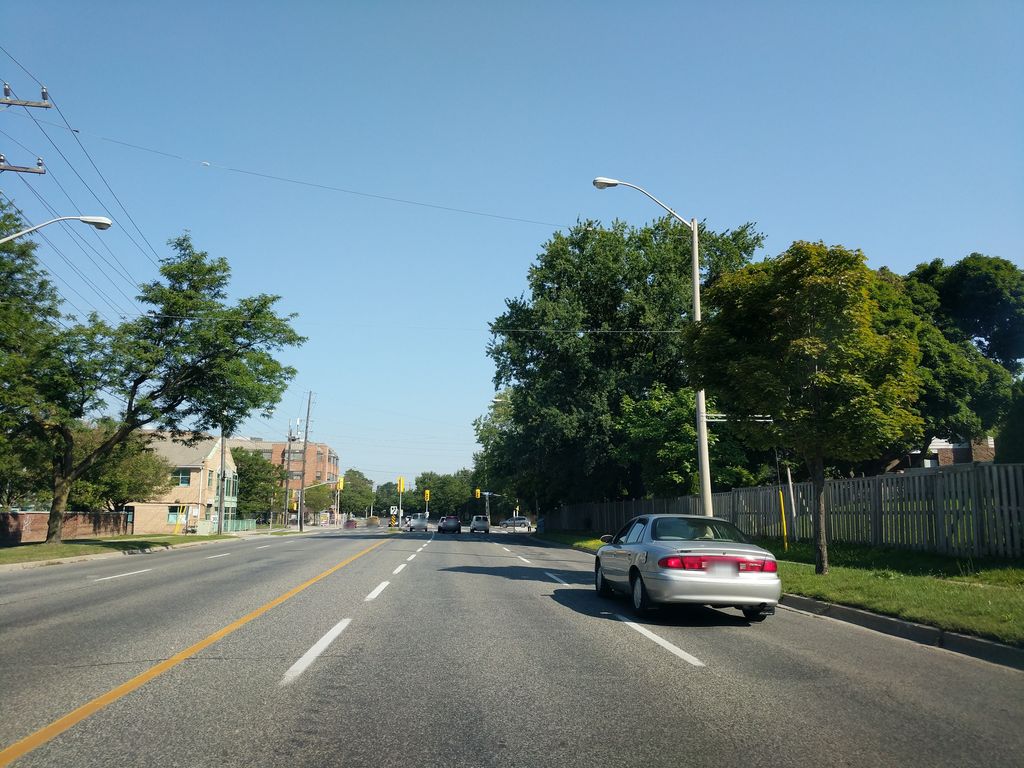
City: toronto